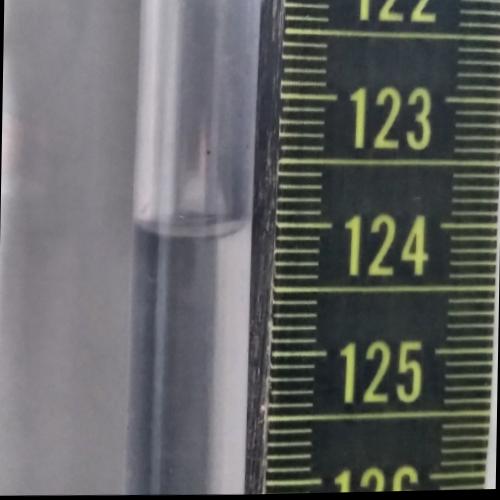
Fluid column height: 124.0 cm